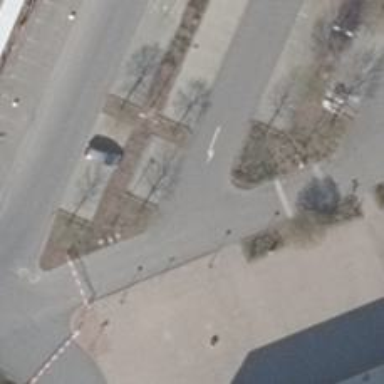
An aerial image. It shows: Asphalt parking aisle road for service vehicles.